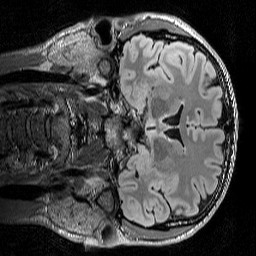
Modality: T2w
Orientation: coronal
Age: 45
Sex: male
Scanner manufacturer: siemens
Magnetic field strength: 3 T
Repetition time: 5 s
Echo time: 0.386 s